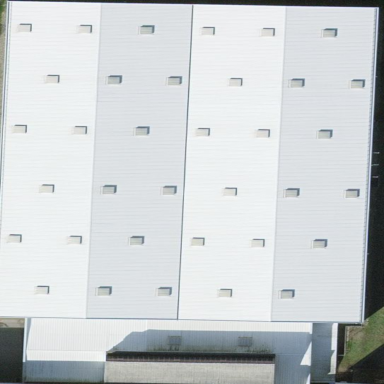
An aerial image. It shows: Industrial building.